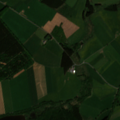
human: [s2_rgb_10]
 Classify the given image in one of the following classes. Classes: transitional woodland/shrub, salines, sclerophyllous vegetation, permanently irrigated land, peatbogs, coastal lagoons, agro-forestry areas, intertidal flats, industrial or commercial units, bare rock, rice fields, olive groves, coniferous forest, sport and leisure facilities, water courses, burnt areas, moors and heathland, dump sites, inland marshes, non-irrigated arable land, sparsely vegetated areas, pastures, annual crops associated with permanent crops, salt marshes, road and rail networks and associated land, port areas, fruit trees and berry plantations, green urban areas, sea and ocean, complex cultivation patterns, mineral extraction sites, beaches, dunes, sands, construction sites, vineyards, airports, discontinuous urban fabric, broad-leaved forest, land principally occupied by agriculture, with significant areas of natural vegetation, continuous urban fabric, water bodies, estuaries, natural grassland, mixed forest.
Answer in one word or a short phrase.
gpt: pastures, complex cultivation patterns, land principally occupied by agriculture, with significant areas of natural vegetation, broad-leaved forest, transitional woodland/shrub